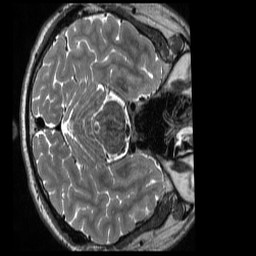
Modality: T2w
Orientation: axial
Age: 21
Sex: male